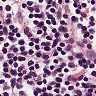
Metastatic tissue present: no